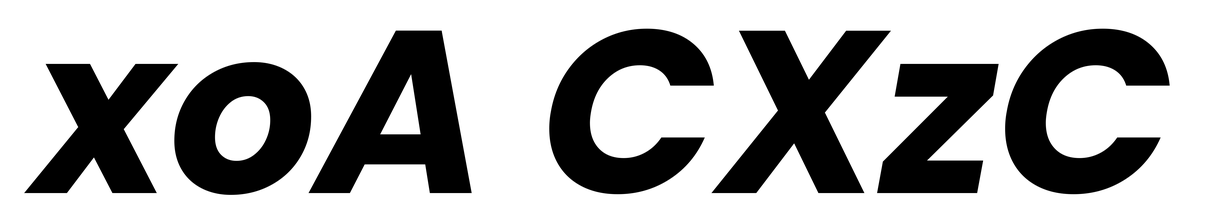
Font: Poppins-BoldItalic